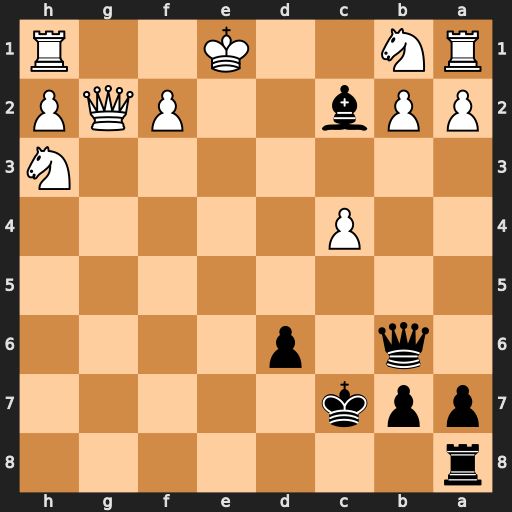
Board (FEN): r7/ppk5/1q1p4/8/2P5/7N/PPb2PQP/RN2K2R
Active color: b
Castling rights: KQ
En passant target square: -
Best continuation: Re8+ Kd2 Qxb2 Qg7+ Qxg7